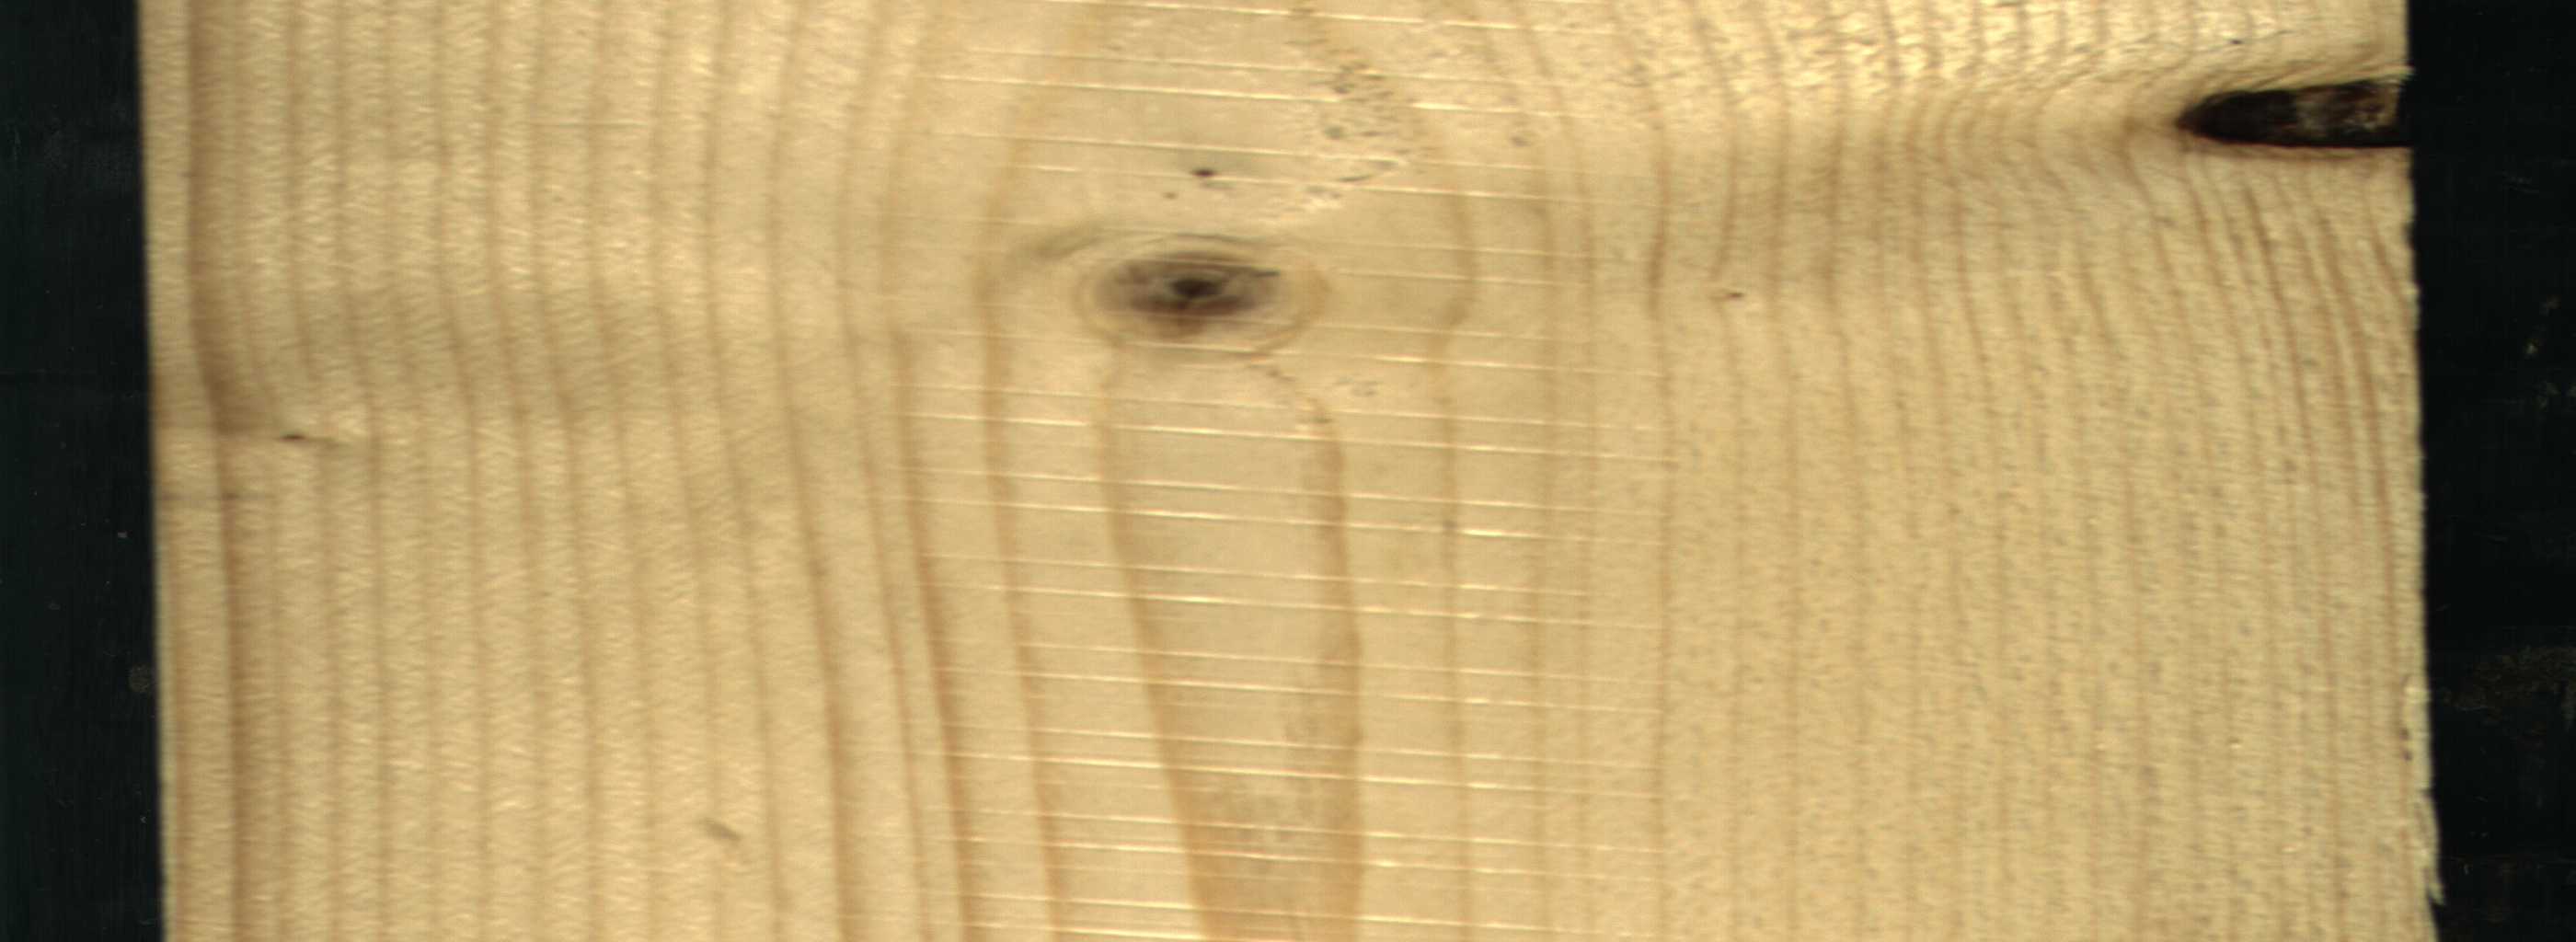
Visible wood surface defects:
Knot_missing
Live_Knot